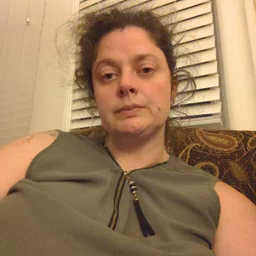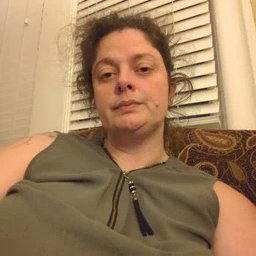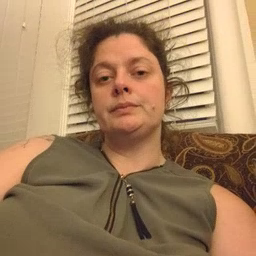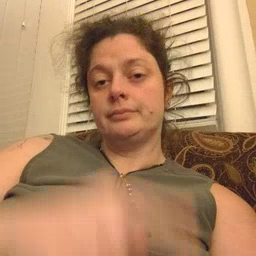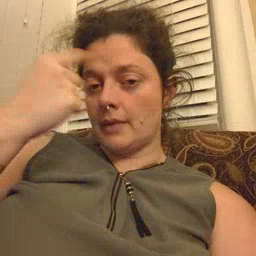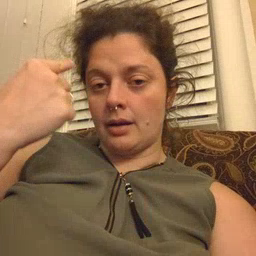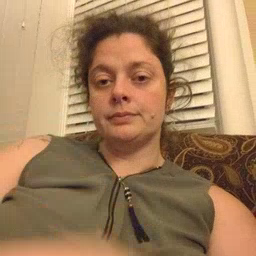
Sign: black